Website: lowes
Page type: review-order
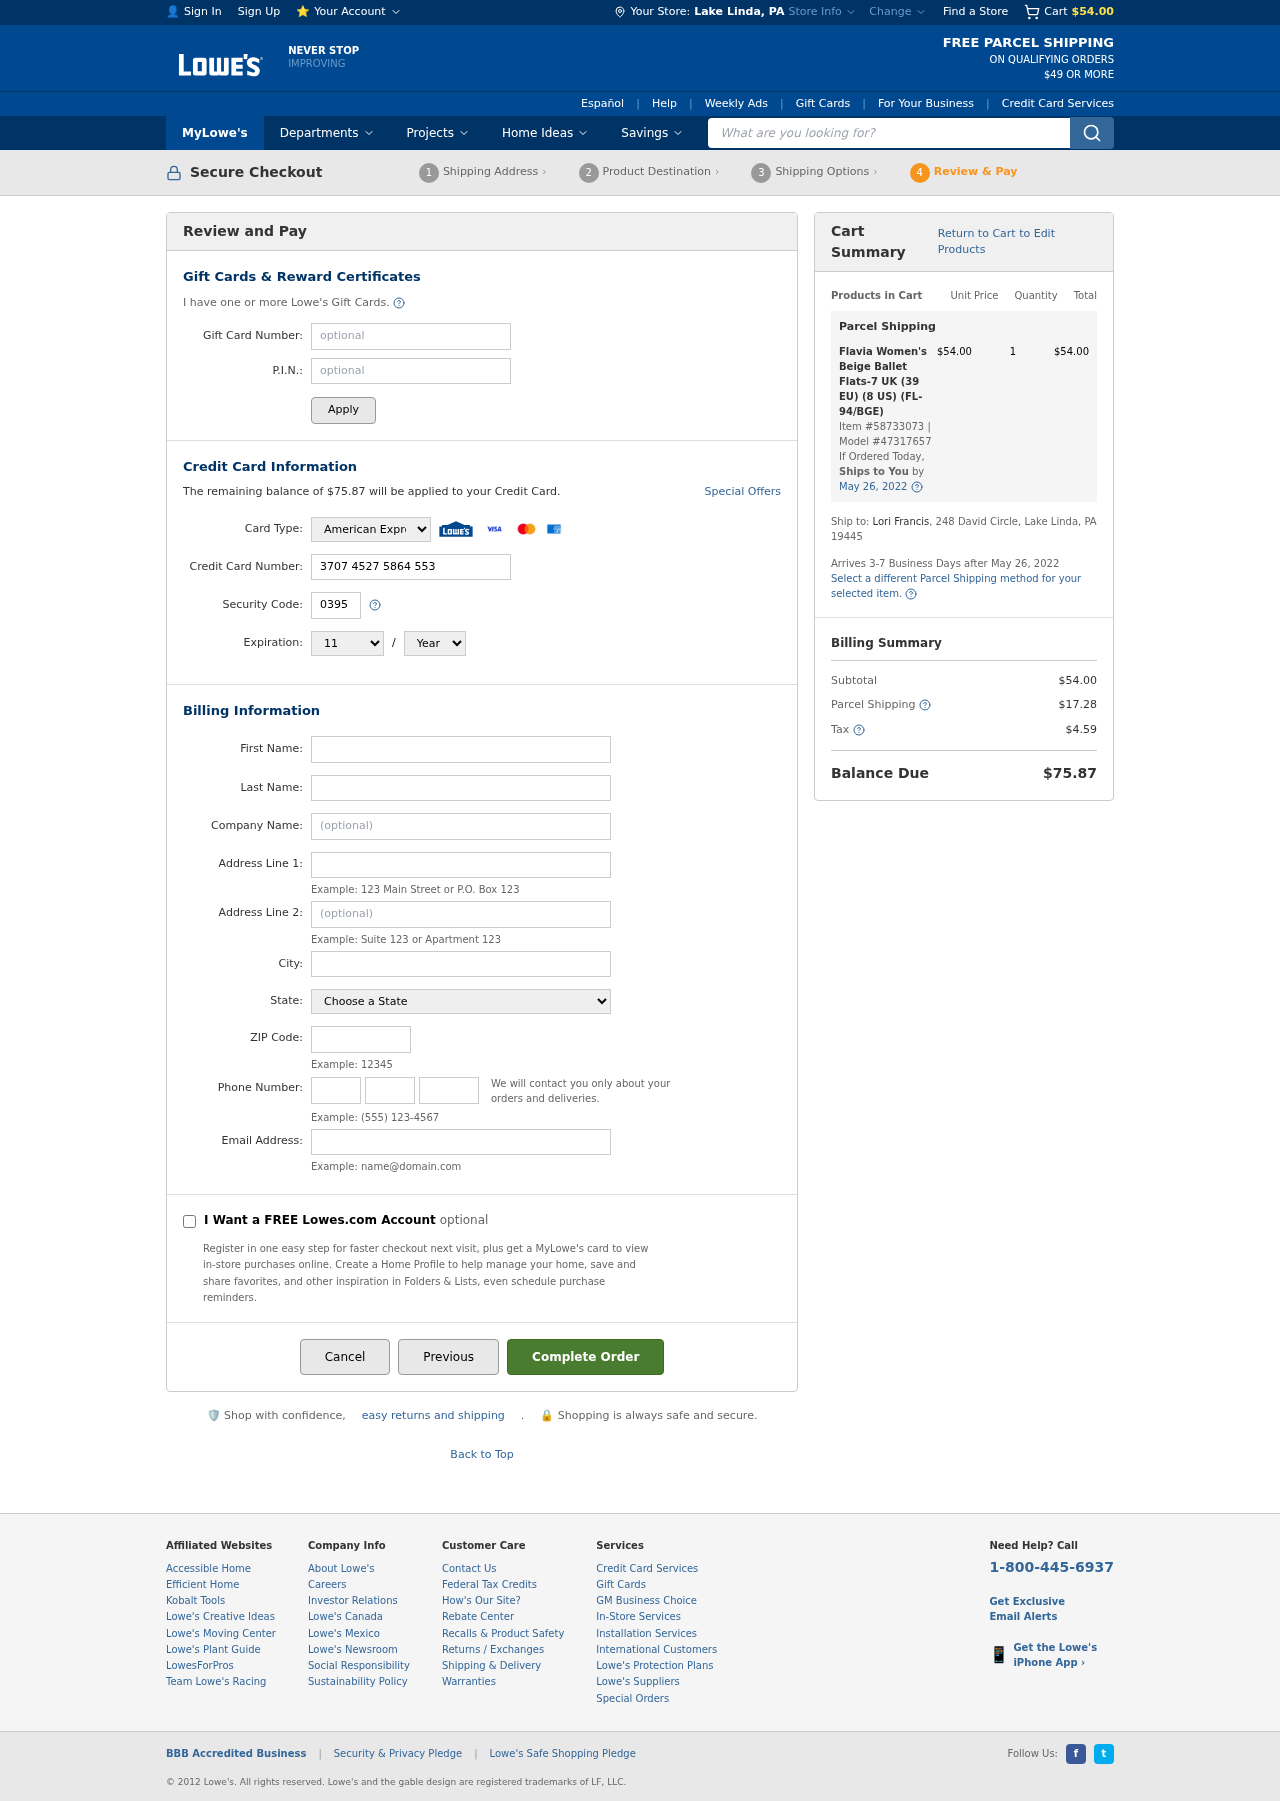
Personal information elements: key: PII_CARD_CVV
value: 0395
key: PII_CARD_EXPIRY_MONTH
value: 11
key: PII_CARD_EXPIRY_YEAR
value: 29
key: PII_CARD_NUMBER
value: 3707 4527 5864 553
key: PII_CARD_TYPE
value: American Express
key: PII_CITY
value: Lake Linda
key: PII_CITY_STATE
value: Lake Linda, PA
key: PII_EMAIL
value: lori_francis@yahoo.com
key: PII_FIRSTNAME
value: Lori
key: PII_LASTNAME
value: Francis
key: PII_PHONE_AREA
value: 395
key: PII_PHONE_PREFIX
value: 231
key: PII_PHONE_SUFFIX
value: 5426
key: PII_POSTCODE
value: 19445
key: PII_STATE
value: Pennsylvania
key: PII_STREET
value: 248 David Circle
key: PII_STREET2
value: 248 David Circle
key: PII_FULLNAME2
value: Lori Francis
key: PII_STATE_ABBR
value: PA
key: PII_POSTCODE_FULL
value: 19445
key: PII_CITY_STATE_ZIP
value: Lake Linda, PA 19445
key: PII_POSTCODE_NUMERIC
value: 19445
Product elements: key: PRODUCT1_NAME
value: Flavia Women's Beige Ballet Flats-7 UK (39 EU) (8 US) (FL-94/BGE)
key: PRODUCT1_PRICE
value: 54
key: PRODUCT1_QUANTITY
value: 1
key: PRODUCT1_ITEM_NUMBER
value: Item #58733073
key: PRODUCT1_MODEL_NUMBER
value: Model #47317657
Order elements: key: ORDER_SUBTOTAL
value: $54.00
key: ORDER_BALANCE_DUE
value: $75.87
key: ORDER_SHIPPING_DATE
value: May 26, 2022
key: ORDER_ITEM_TOTAL
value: $54.00
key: ORDER_SHIPPING_DATE2
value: May 26, 2022
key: ORDER_SHIPPING_COST
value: $17.28
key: ORDER_TAX
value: $4.59
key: ORDER_TOTAL
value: $75.87
Search elements: key: HEADER_SEARCH
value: What are you looking for?